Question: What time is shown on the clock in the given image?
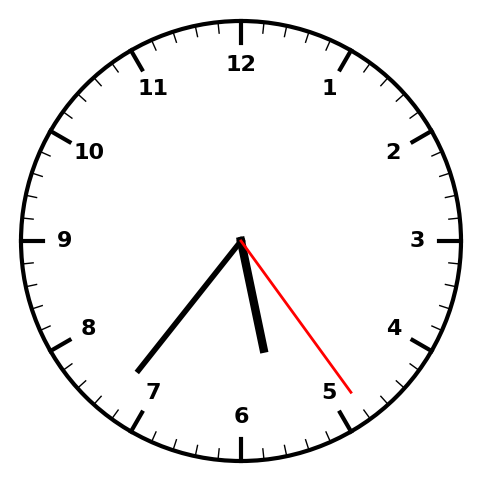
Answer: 05:36:24